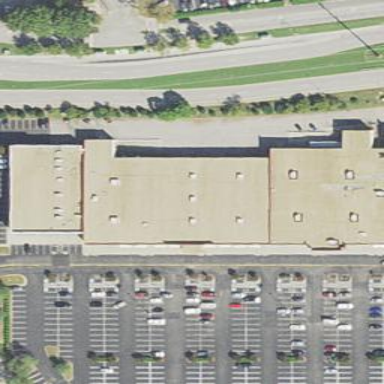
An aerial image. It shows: Building.